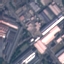
Land use / land cover: Industrial